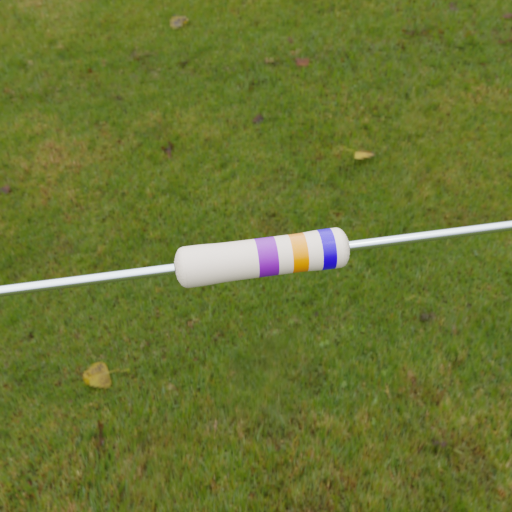
Resistor colour bands (in order): violet, orange, blue